【题型】解答题　【知识点】向量　【难度】easy
在平行四边形 \(ABCD\) 中，\(E\)，\(F\) 分别是 \(CD\)、\(AB\) 的中点，如图所示。

\vspace{1em}
(1) 写出与向量 \(\overrightarrow{FC}\) 平行的向量；

(2) 求证：\(\overrightarrow{BE} = \overrightarrow{FD}\)。

\vspace{1em}
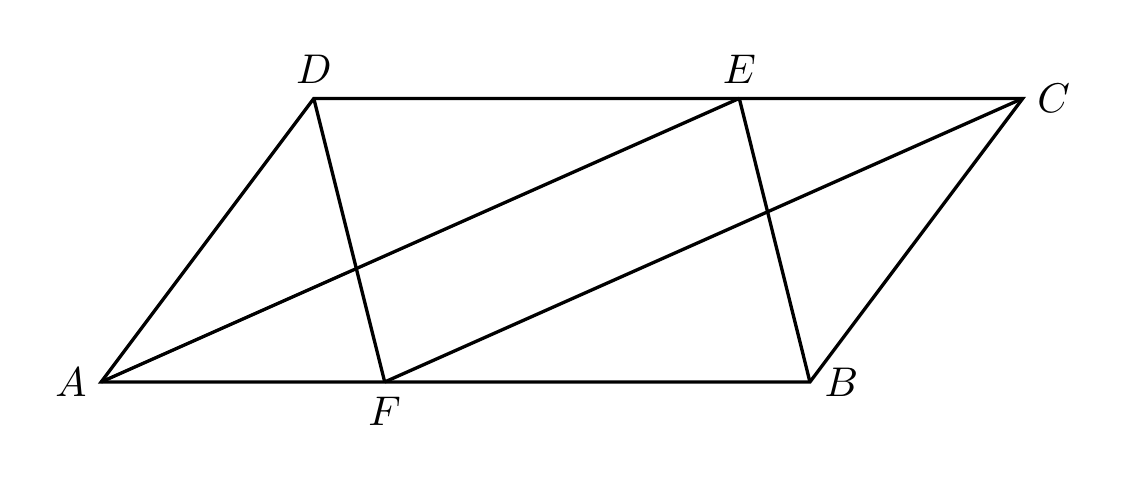
【解答】
【答案】(1) \(\overrightarrow{CF}\)，\(\overrightarrow{AE}\)，\(\overrightarrow{EA}\)；

(2) 证明见解析。

【分析】(1) 根据平行向量的定义即可求解；

(2) 根据相等向量的定义即可证明。

【详解】(1) 与向量 \(\overrightarrow{FC}\) 平行的向量有 \(\overrightarrow{CF}\)，\(\overrightarrow{AE}\)，\(\overrightarrow{EA}\)。

(2) 在平行四边形 \(ABCD\) 中，\(AB \parallel CD\)，\(AB = CD\)，
因为 \(E\)，\(F\) 分别是 \(CD\)，\(AB\) 的中点，
所以 \(ED \parallel BF\) 且 \(ED = BF\)，
所以四边形 \(BFDE\) 是平行四边形，
故 \(\overrightarrow{BE} = \overrightarrow{FD}\)。